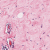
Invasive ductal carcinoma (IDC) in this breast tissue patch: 0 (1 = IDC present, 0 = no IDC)